Field crop: maize
Growth stage: 2
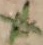
Species: atriplex